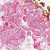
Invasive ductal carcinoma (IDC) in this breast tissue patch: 0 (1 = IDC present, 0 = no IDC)